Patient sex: M
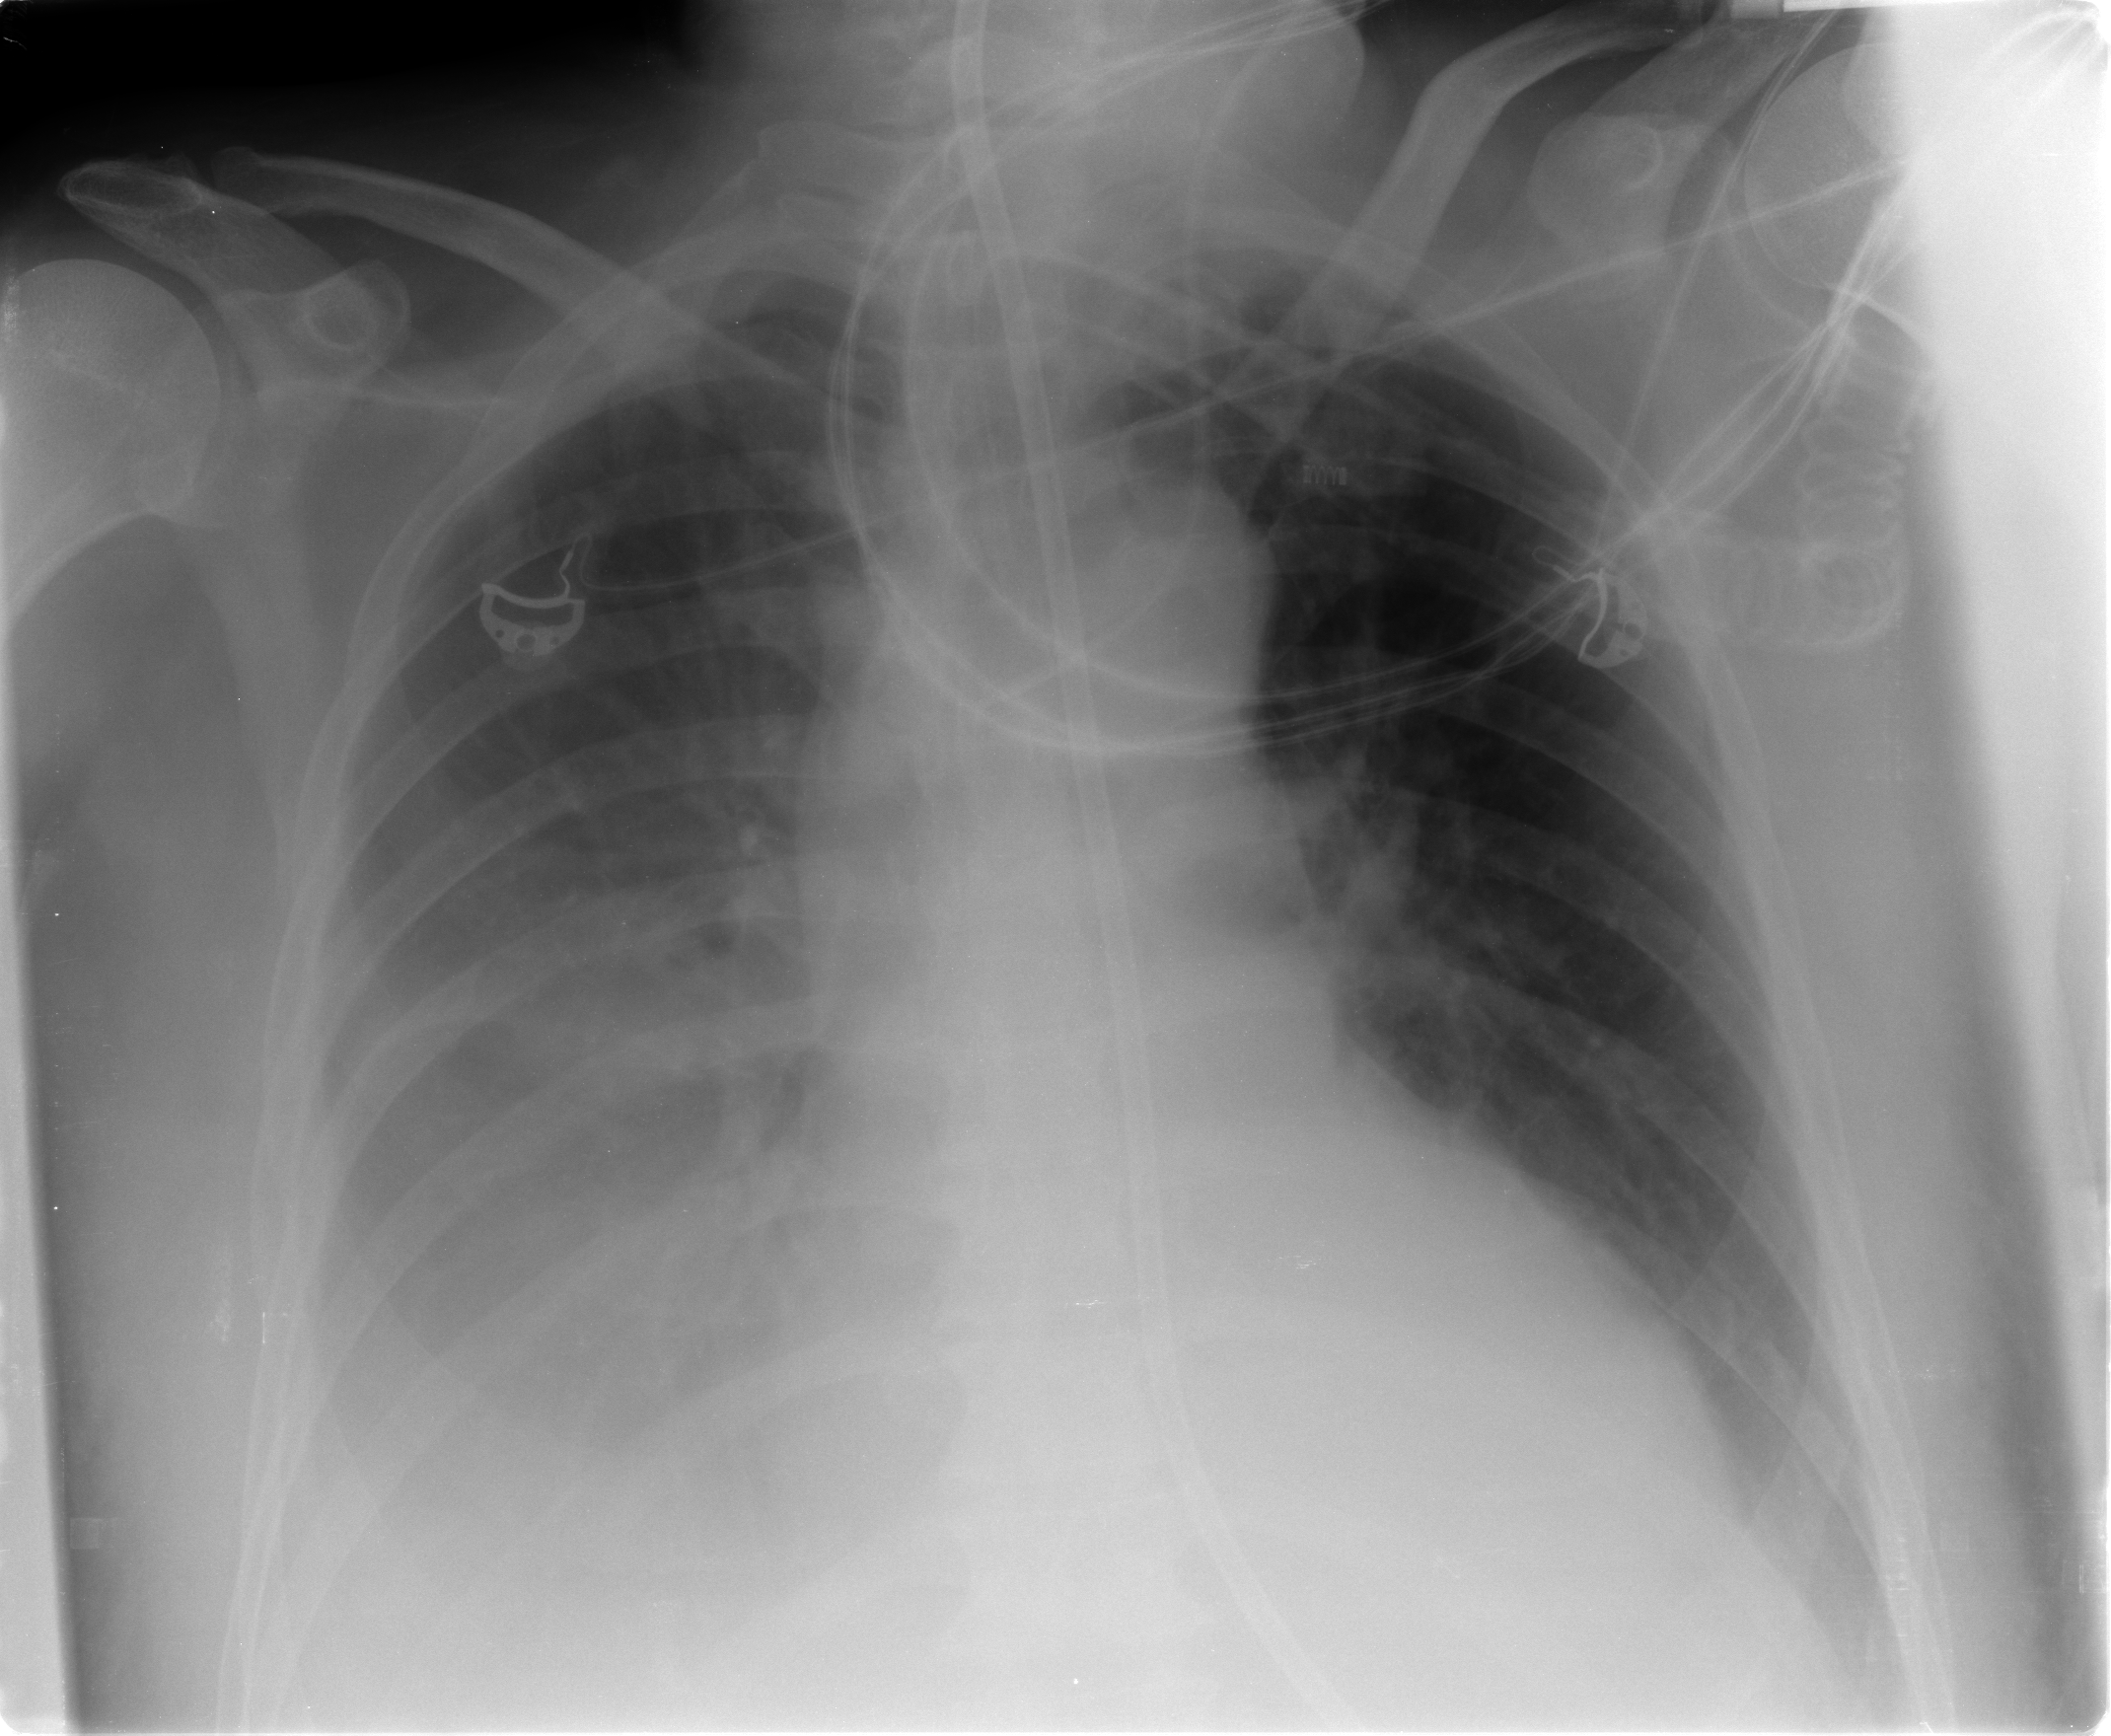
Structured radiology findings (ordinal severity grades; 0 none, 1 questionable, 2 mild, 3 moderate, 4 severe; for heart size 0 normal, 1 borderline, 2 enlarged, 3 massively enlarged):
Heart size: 0
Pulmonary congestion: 1
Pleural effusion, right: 3
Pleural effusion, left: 2
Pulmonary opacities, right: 0
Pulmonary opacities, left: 0
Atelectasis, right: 2
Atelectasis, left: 0